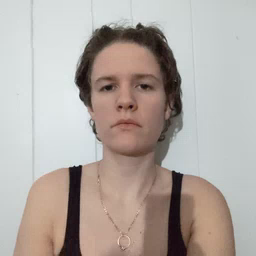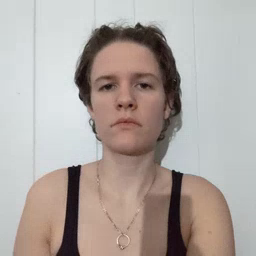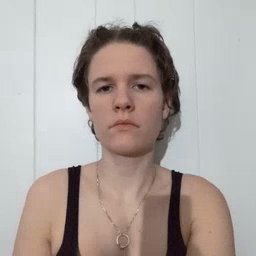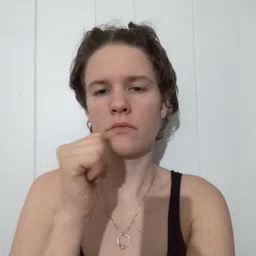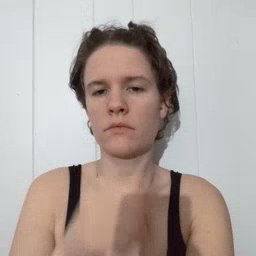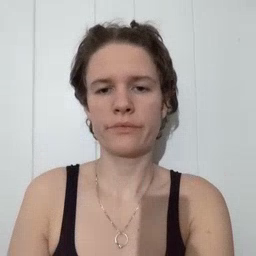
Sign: drink